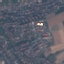
Land use / land cover class: Residential